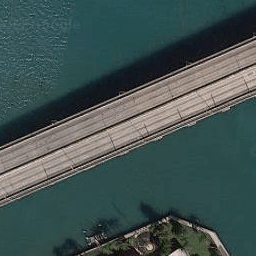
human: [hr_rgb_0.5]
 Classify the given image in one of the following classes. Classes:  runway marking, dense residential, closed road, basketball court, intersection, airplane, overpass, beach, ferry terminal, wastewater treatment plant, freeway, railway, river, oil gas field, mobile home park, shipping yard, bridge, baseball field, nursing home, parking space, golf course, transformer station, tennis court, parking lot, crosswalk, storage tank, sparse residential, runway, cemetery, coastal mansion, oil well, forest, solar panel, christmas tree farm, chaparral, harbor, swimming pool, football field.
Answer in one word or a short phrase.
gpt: bridge